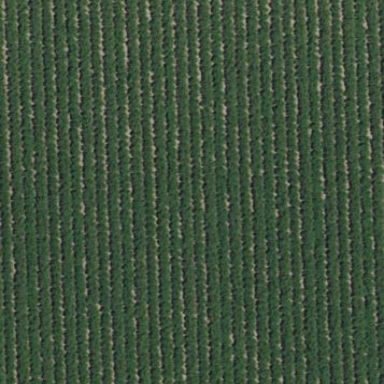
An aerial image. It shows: Almond orchard with rows of almond trees.